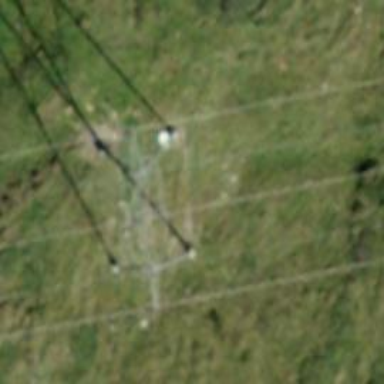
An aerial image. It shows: Power tower.